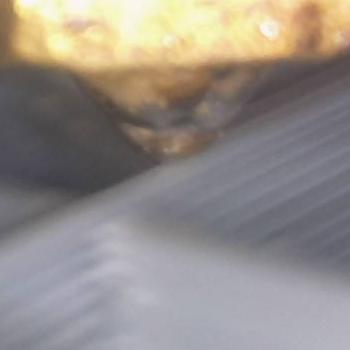
Flow rate: 118%